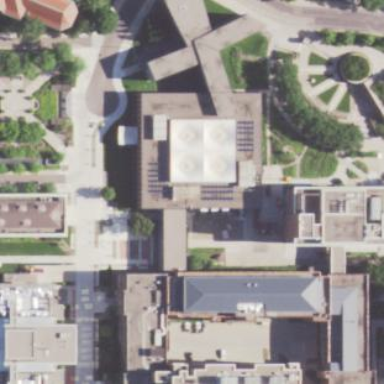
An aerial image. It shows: Flat-roofed university building.